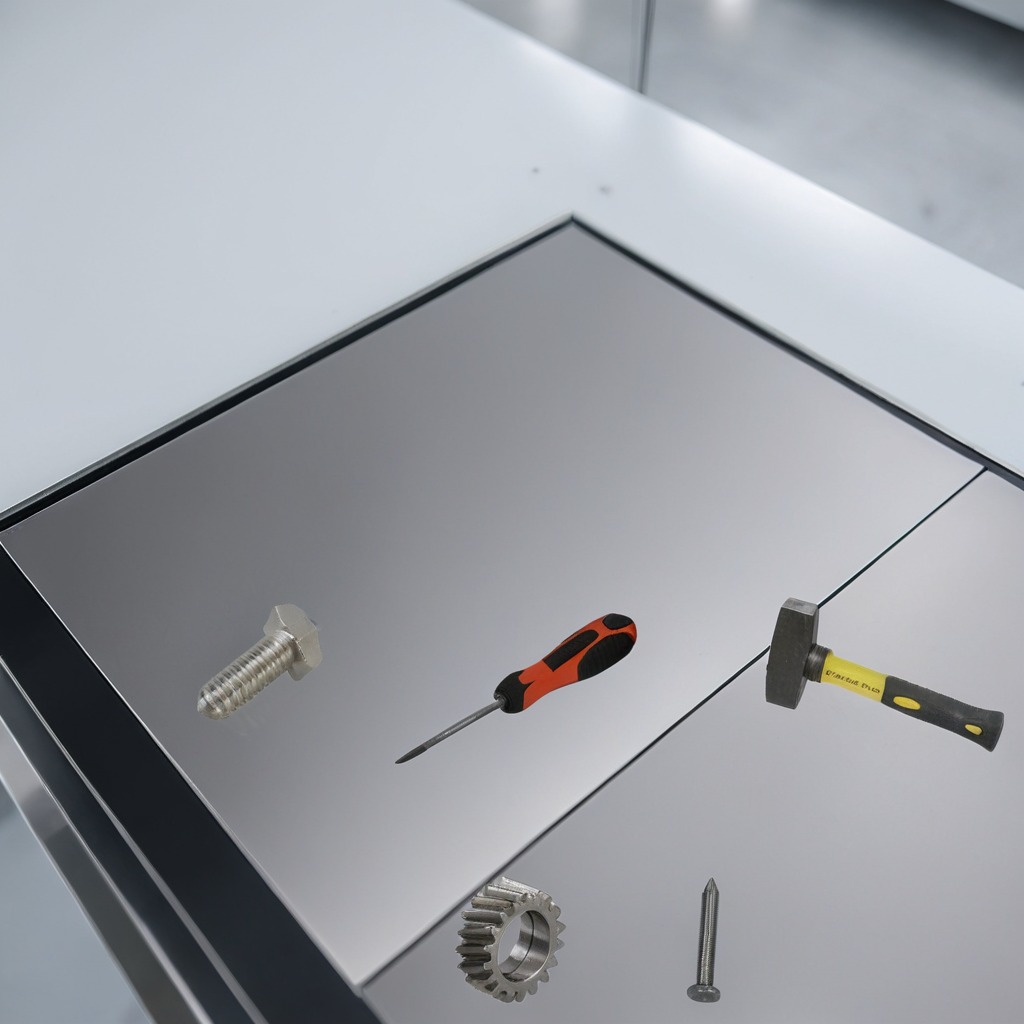
A steel gear with teeth, a hammer, an iron nail, a metal machine screw, and a screwdriver are lying on the stainless steel table.